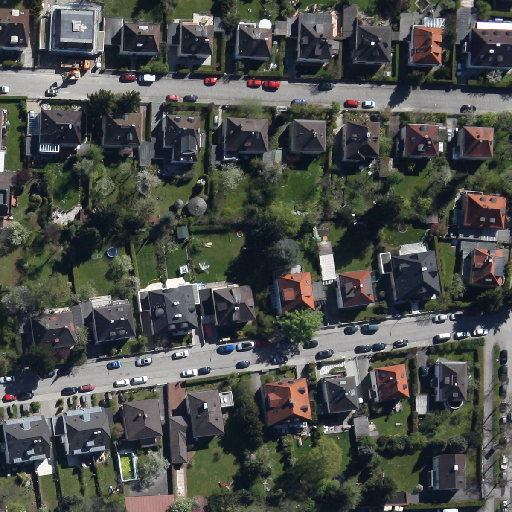
Referring expression: heavy-duty vehicle in the parking area